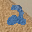
Label: 2